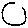
Label: circle